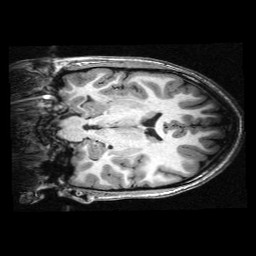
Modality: T1w
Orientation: coronal
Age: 13
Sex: female
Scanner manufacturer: siemens
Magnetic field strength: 3 T
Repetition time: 2.3 s
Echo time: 0.00336 s